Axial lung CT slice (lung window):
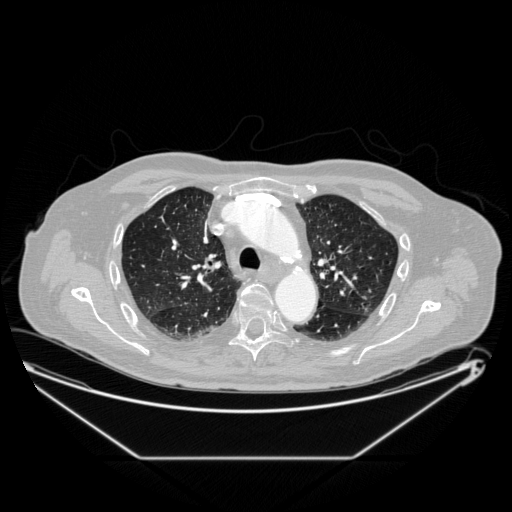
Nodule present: no